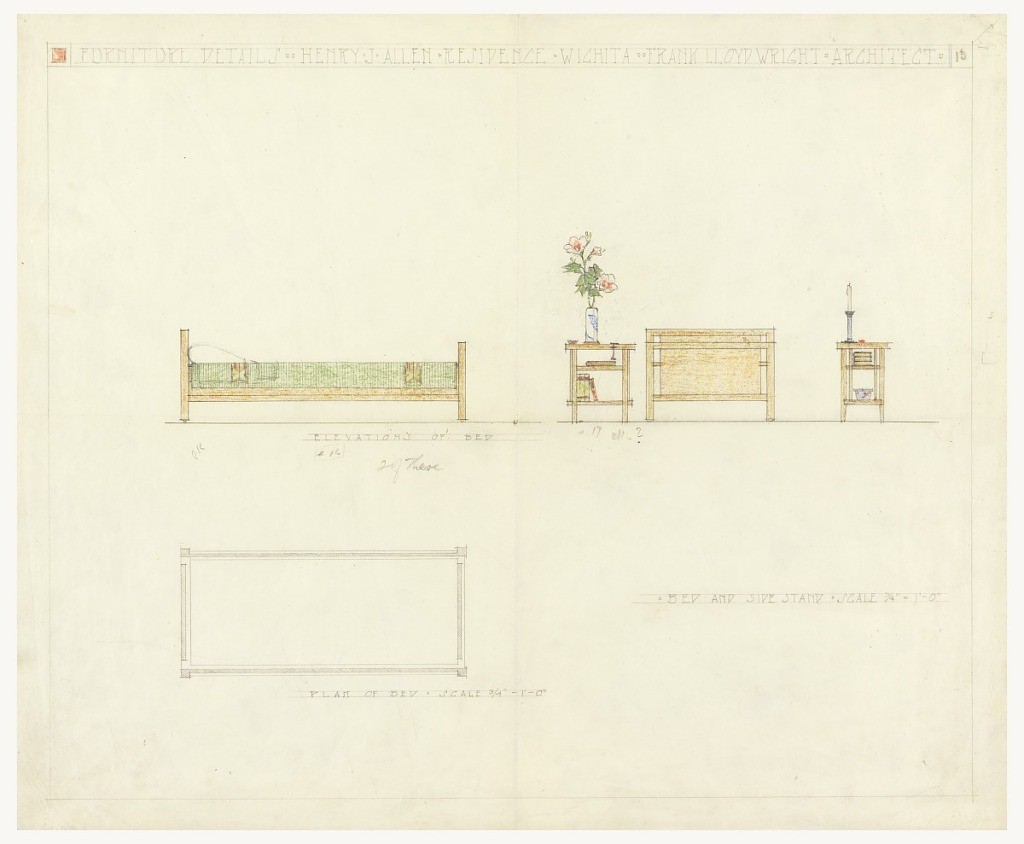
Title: Bed and Side Stand, Henry J. Allen Residence, Wichita, Kansas
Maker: Frank Lloyd Wright, American, 1867–1959
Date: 1917
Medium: Graphite, color pencil on cream tracing paper
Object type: Drawing
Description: Sheet divided into upper and lower parts. Upper part shows elevation views of bed with green bedspread and pillow, with side stand. Books, vase with flowers and candlestick rest on side stand. Lower part shows plan of bed.